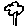
Label: tree